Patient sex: M
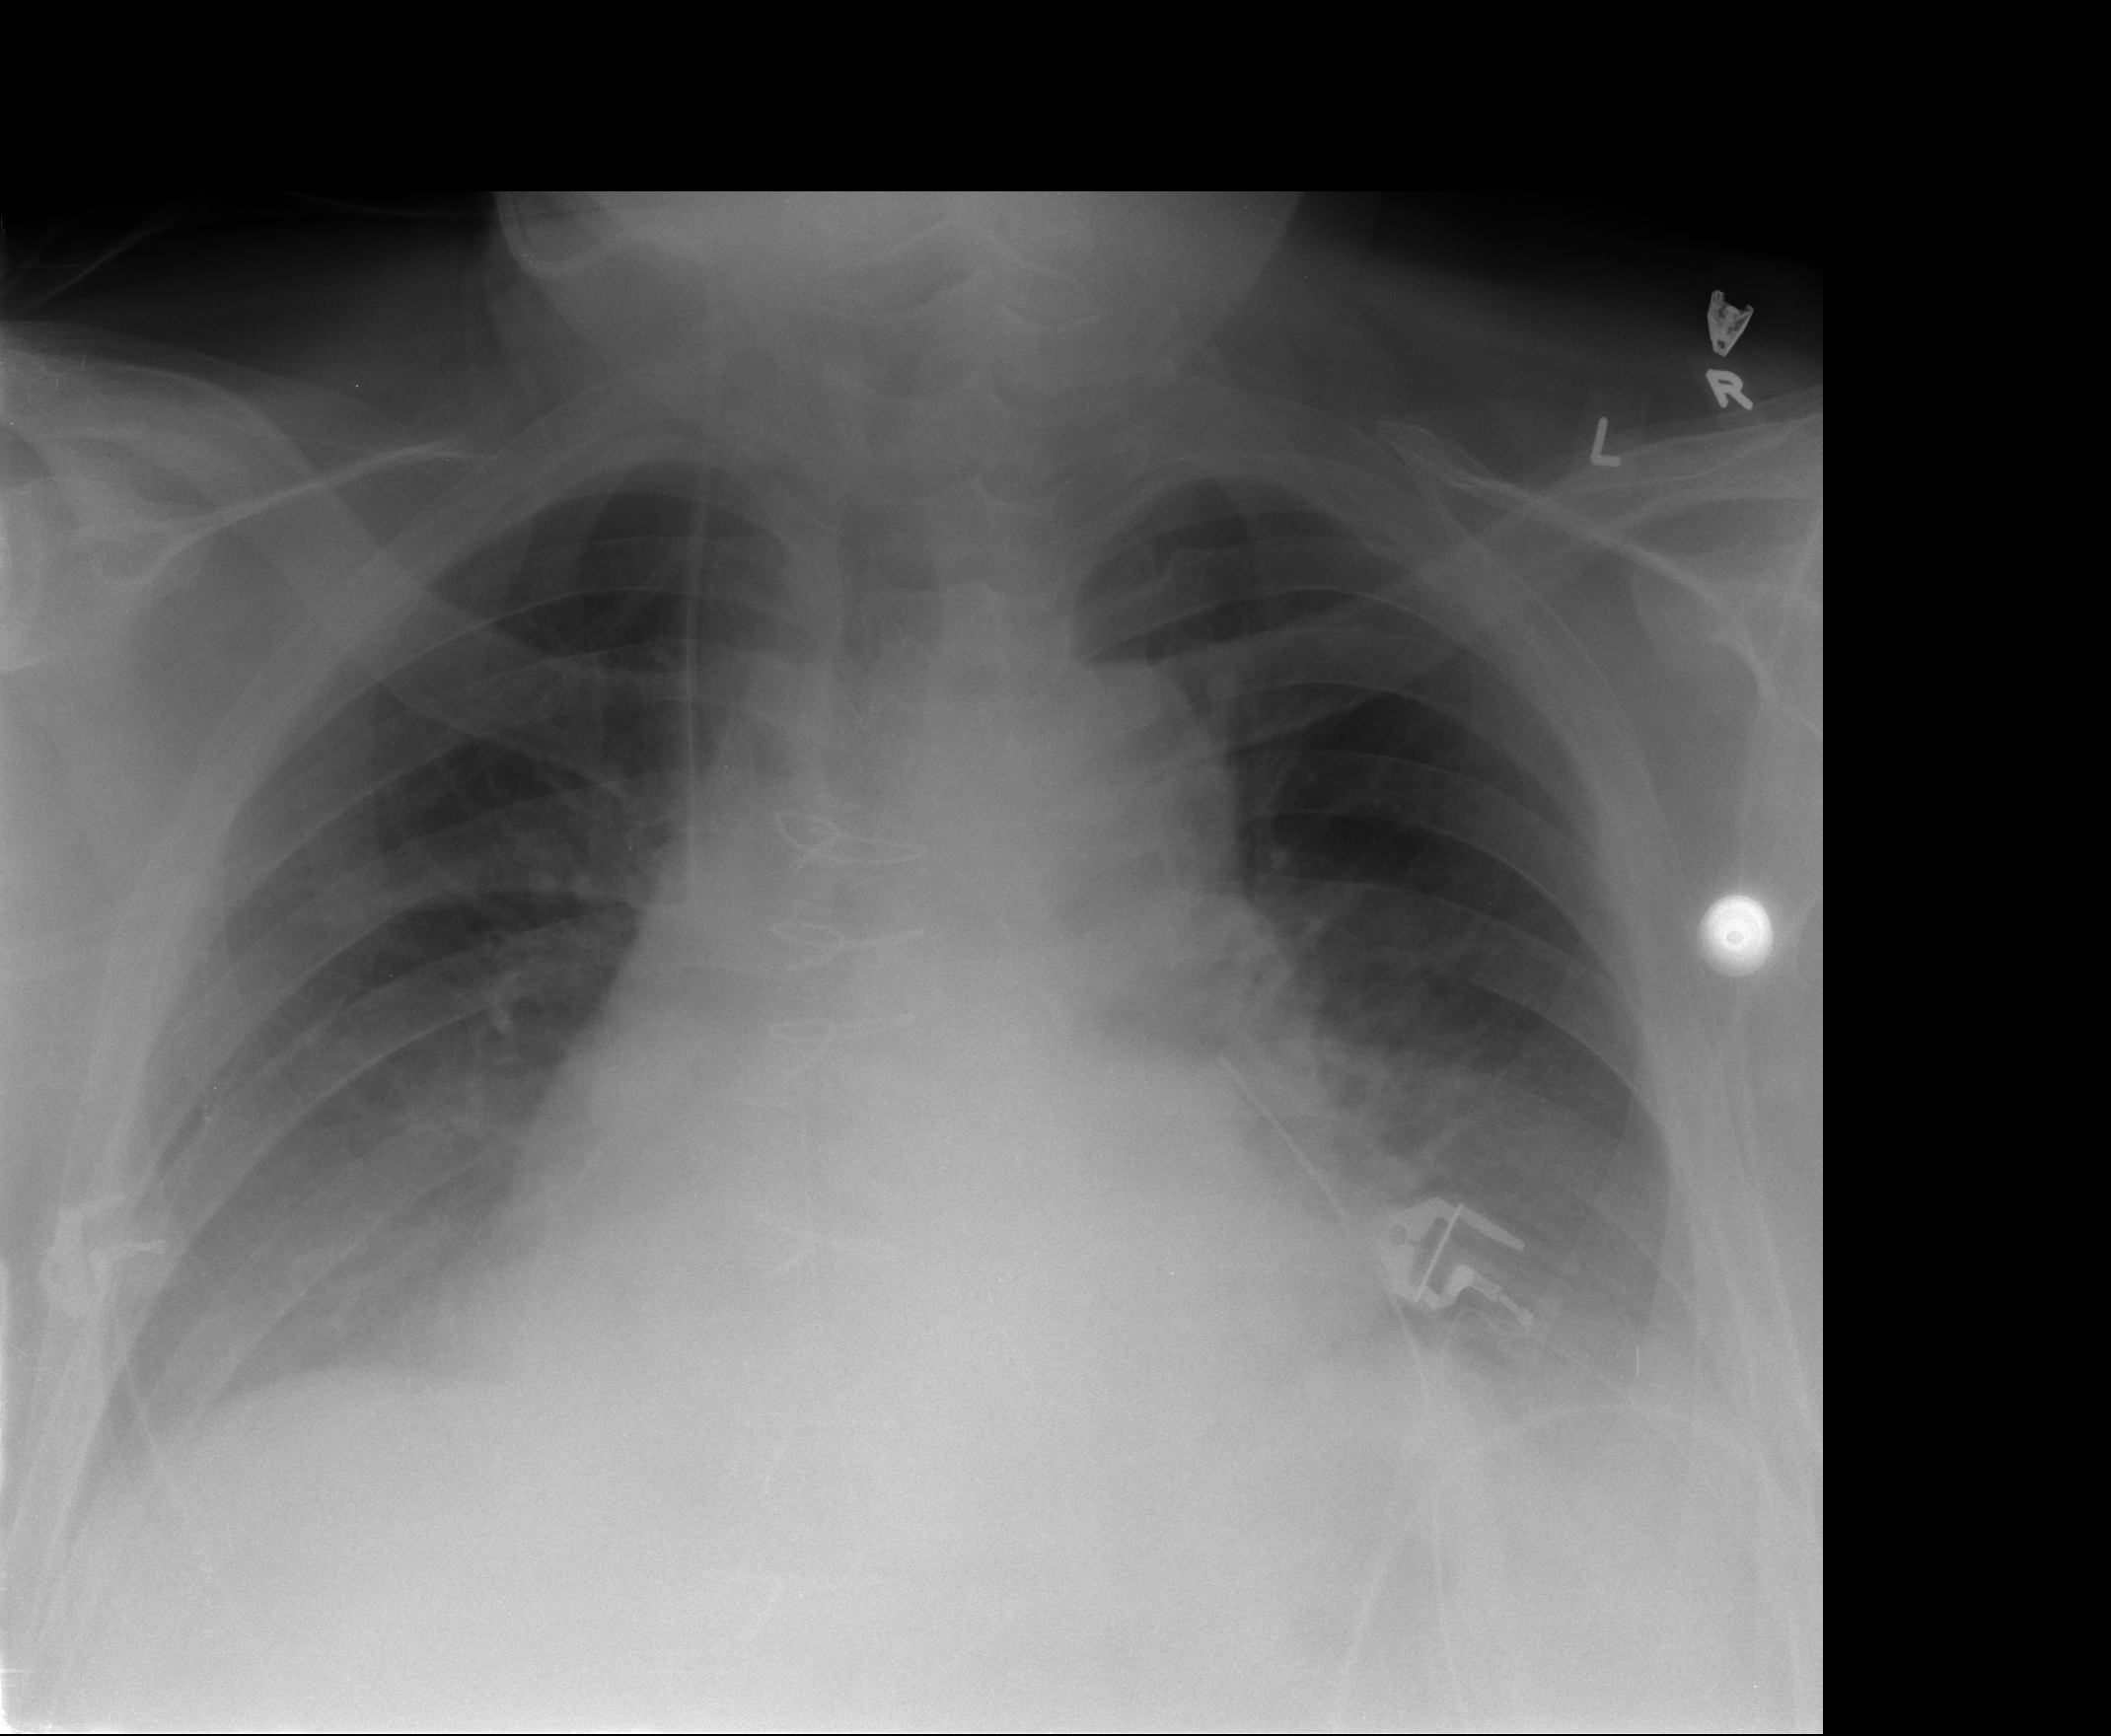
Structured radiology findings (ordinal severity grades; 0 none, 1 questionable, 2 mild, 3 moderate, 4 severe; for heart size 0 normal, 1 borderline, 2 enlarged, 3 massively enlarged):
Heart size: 2
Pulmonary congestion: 1
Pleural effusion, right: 3
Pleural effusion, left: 2
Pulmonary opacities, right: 0
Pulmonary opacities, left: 0
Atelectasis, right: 2
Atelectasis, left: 2